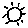
Label: sun